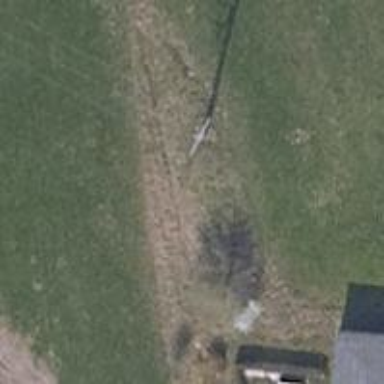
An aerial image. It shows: Power pole.